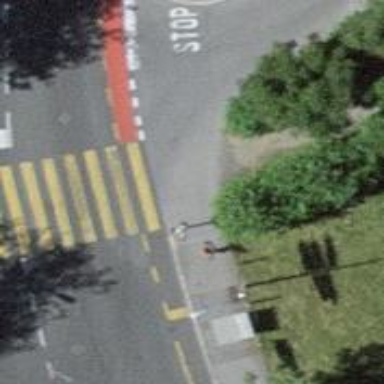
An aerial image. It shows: Kerb barrier.